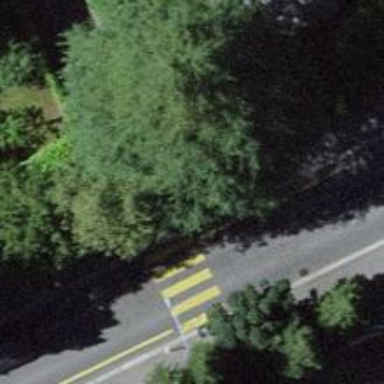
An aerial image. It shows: Cycle barrier.